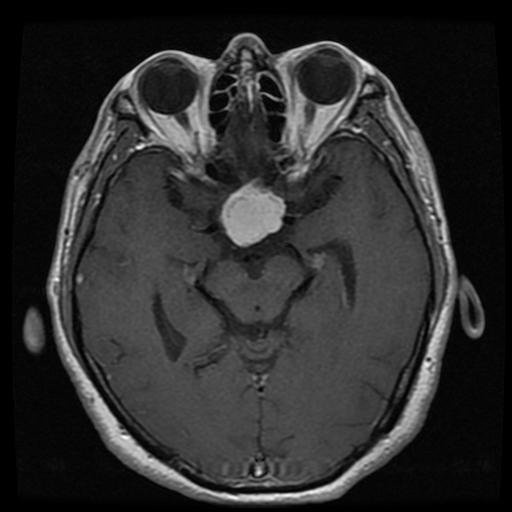
Label: meningioma